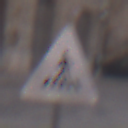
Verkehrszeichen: FussgaengerueberwegRechts
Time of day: MorningAfternoon
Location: Outdoor (Urban)
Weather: PartlyCloudy
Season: NotSpecified
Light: Natural